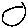
Label: circle